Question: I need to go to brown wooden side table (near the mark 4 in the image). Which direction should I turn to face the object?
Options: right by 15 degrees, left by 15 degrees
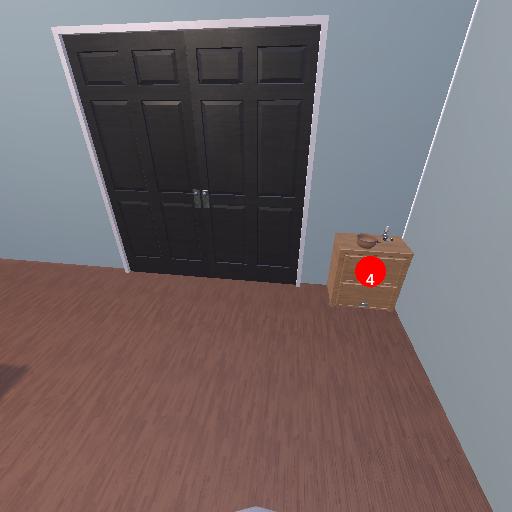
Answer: right by 15 degrees